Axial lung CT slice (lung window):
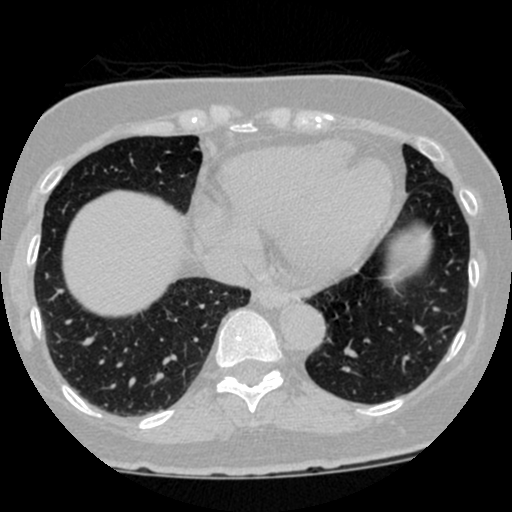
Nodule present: no